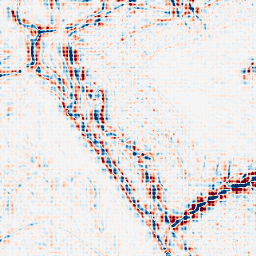
Category: wavelet
Decomposition family: wavelet_biorthogonal
Decomposition parameters: wavelet: bior2.4
level: 3
Upsampling method: sinc_blackman
Upsampling parameters: scale: 4
kernel_size: 4
Upsampling scale: 4